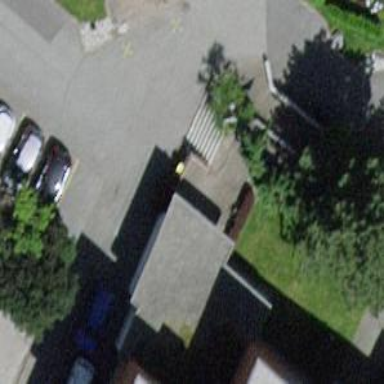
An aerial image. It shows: Post box is visible.